Field crop: maize
Growth stage: 1
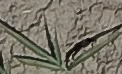
Species: sorghum